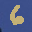
Label: 6